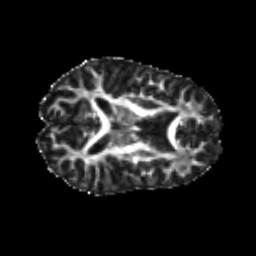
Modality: FA
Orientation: axial
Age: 22
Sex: female
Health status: healthy
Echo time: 0.074 s